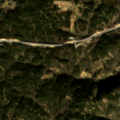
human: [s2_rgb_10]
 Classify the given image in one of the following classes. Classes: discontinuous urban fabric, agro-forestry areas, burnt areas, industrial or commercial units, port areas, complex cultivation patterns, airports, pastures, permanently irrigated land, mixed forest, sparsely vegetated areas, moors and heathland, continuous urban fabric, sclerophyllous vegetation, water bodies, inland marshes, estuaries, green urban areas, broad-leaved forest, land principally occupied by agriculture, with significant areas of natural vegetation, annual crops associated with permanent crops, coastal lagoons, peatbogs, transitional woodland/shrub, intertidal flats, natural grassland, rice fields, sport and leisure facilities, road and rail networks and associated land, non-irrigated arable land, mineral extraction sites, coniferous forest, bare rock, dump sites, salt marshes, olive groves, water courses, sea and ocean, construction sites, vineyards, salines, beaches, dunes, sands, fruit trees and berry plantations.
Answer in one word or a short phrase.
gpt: olive groves, complex cultivation patterns, land principally occupied by agriculture, with significant areas of natural vegetation, coniferous forest, transitional woodland/shrub